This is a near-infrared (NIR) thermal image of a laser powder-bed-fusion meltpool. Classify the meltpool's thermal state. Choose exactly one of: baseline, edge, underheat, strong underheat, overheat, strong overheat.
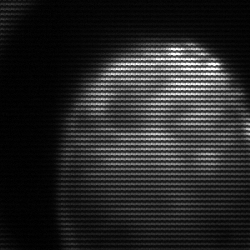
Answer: strong underheat